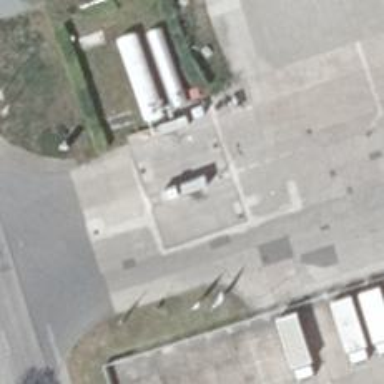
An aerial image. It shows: Fuel station.